Aerial crown-view tile of a tropical tree (Barro Colorado Island, Panama), acquired 20241014:
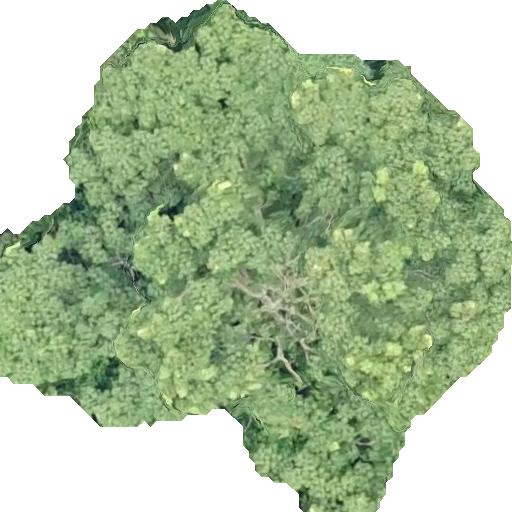
Species: Pseudobombax septenatum
GBIF accepted scientific name: Pseudobombax septenatum
Crown area: 276.529 m²